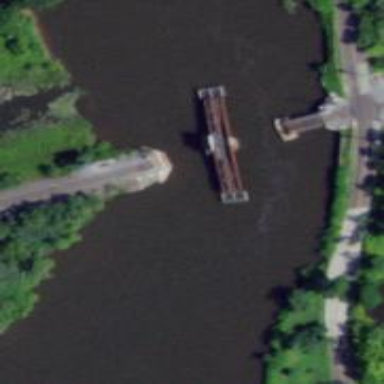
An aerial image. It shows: Swing bridge for railway crossing.